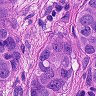
Metastatic tissue present: yes